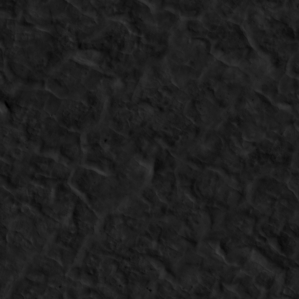
Label: non_frost